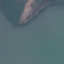
Land use / land cover: SeaLake